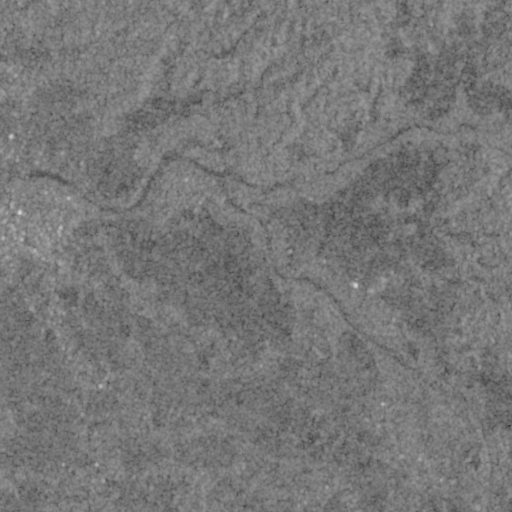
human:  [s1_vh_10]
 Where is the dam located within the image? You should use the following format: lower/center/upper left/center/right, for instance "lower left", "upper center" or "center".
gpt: The dam is located in the upper left of the image.
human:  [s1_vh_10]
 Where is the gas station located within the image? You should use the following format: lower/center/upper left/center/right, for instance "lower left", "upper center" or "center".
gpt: The gas station is located in the upper left of the image.
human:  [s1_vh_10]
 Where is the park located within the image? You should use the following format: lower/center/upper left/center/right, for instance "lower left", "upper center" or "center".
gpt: The park is located in the left of the image.
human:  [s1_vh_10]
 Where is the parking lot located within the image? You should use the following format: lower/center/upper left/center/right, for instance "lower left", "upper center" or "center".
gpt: The parking lot is located in the center left of the image.
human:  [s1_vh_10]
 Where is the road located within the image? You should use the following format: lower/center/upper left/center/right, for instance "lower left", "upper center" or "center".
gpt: There is no road in the image.

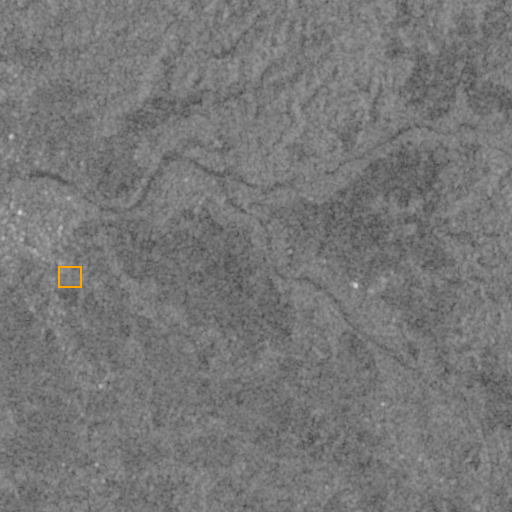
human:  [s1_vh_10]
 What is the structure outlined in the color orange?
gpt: The structure outlined in orange is a park.
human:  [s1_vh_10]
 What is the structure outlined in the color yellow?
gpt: There is no yellow outline.